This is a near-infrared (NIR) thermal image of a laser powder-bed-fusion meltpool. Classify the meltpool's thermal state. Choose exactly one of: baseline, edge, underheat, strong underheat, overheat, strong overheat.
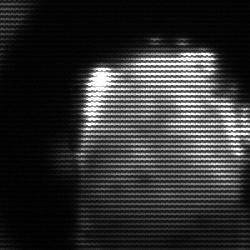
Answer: baseline